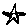
Label: star